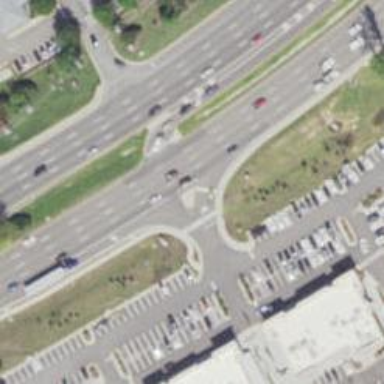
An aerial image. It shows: Trunk link highway.